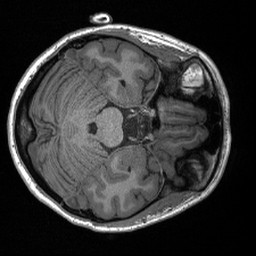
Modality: T1w
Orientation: axial
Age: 21
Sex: female